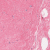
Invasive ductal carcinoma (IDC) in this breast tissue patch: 0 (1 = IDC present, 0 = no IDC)